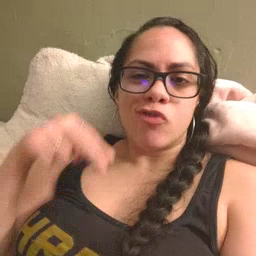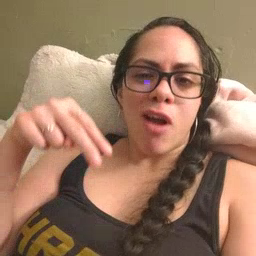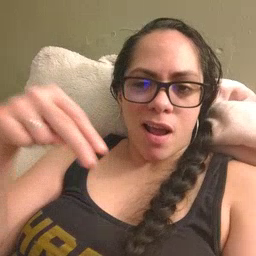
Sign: ride